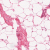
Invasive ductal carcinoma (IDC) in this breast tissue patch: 0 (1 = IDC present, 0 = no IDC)